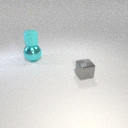
small cyan rubber cylinder above large cyan metal sphere